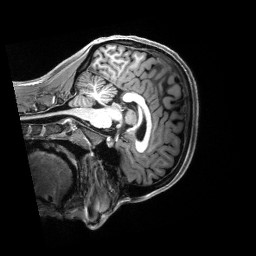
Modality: T1w
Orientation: sagittal
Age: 19
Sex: female
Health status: healthy
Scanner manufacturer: siemens
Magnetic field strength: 3 T
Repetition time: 2.5 s
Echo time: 0.00222 s